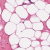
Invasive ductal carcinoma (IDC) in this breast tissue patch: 0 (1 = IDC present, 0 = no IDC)